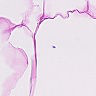
Metastatic tissue present: no